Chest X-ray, AP view. Patient: 22 years old, sex F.
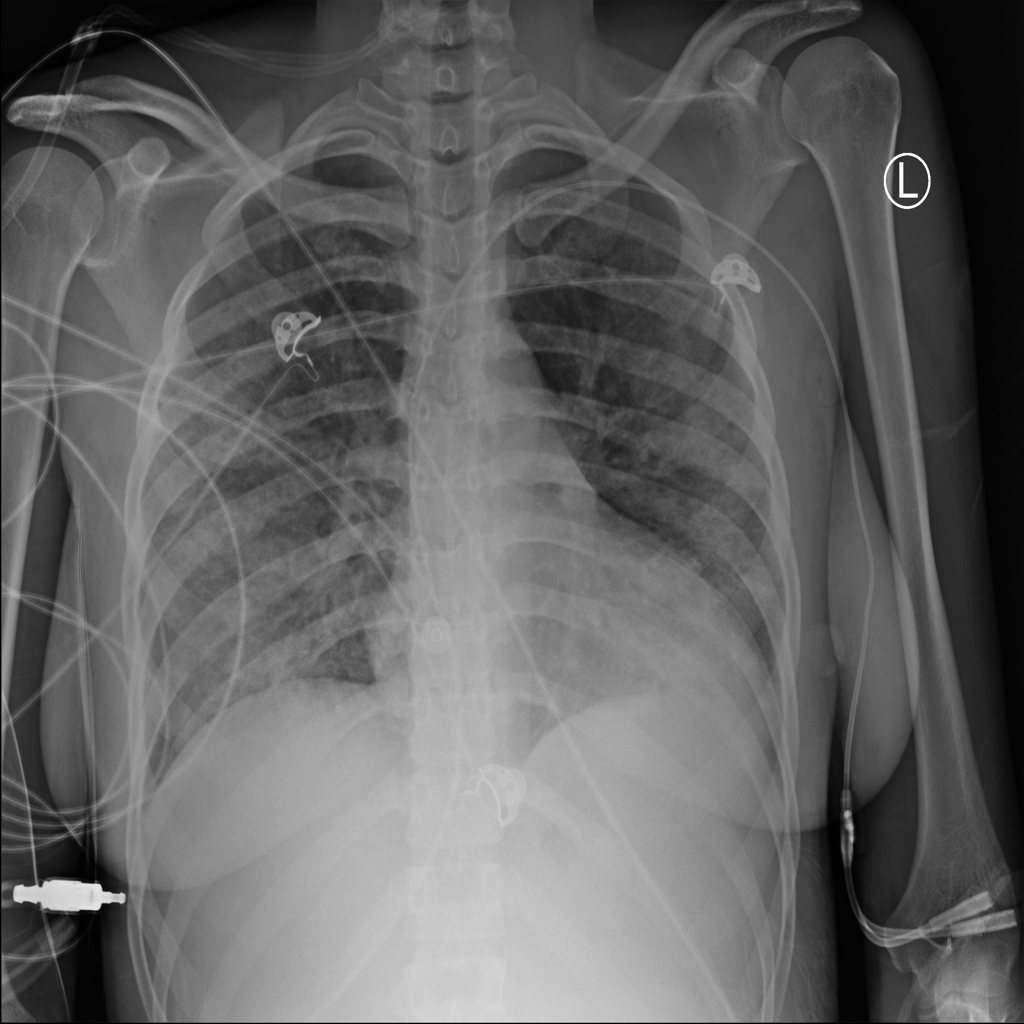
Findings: No Finding